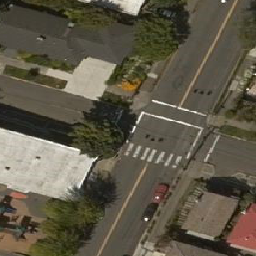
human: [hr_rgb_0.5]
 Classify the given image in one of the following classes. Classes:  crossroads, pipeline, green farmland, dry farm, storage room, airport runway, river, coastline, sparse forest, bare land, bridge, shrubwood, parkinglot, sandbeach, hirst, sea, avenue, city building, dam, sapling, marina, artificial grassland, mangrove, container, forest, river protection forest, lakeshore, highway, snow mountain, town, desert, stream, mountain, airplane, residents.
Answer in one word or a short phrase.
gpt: crossroads